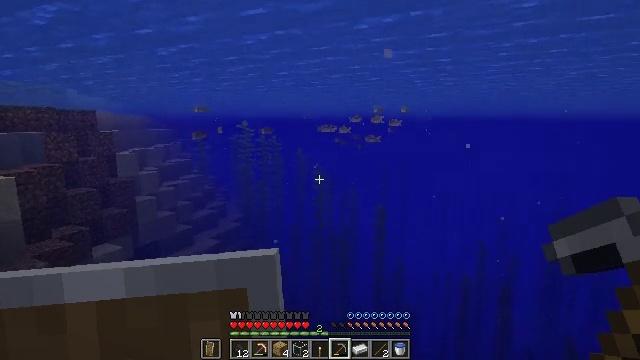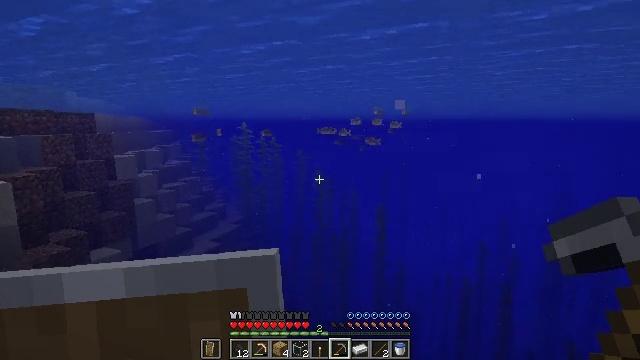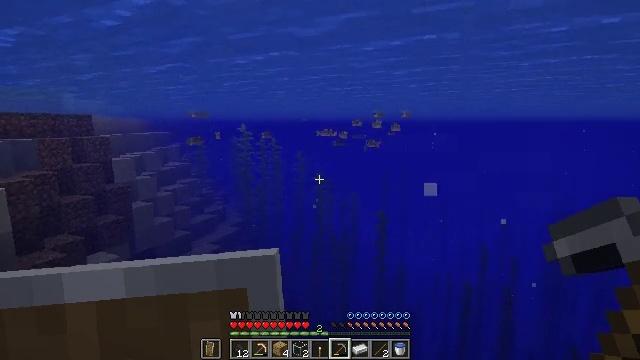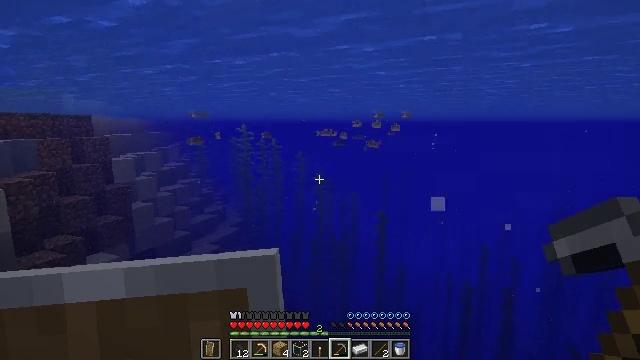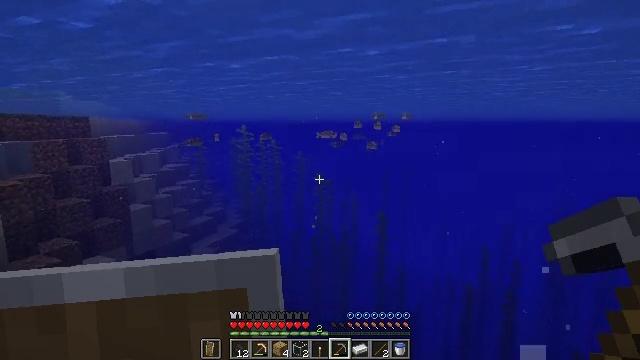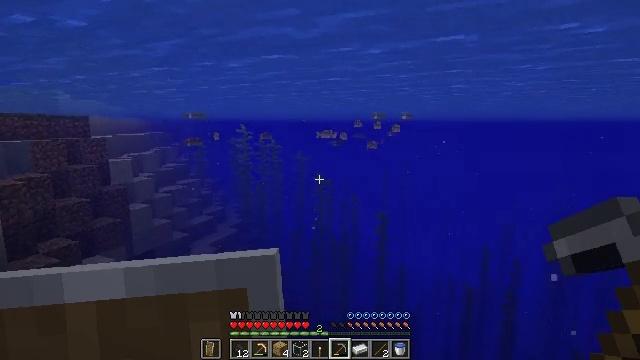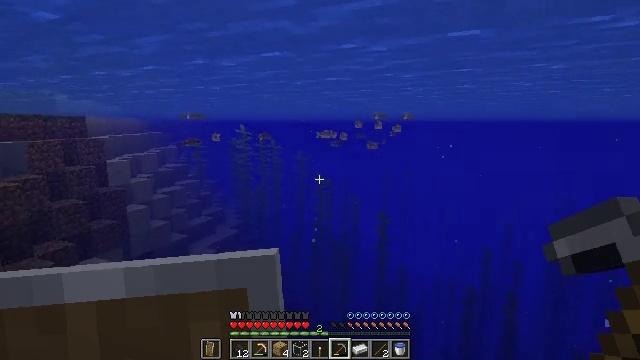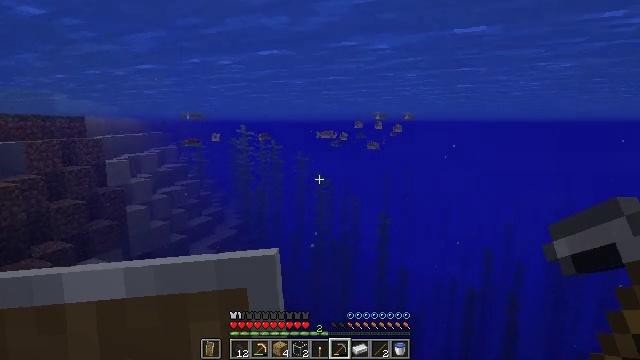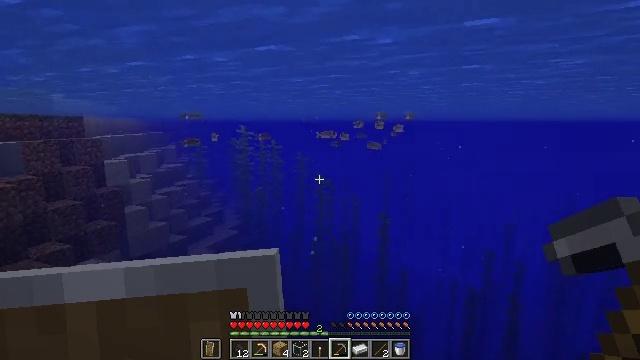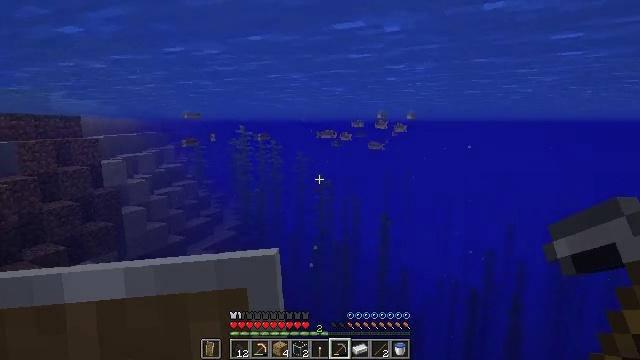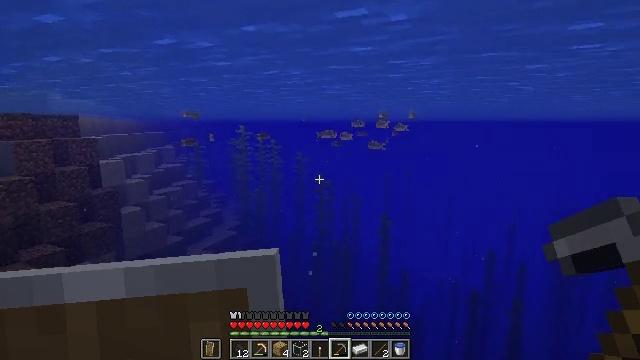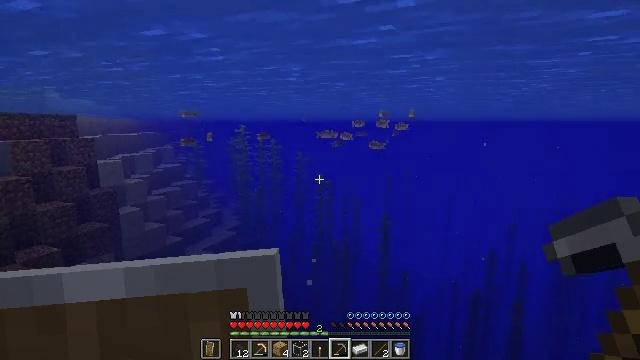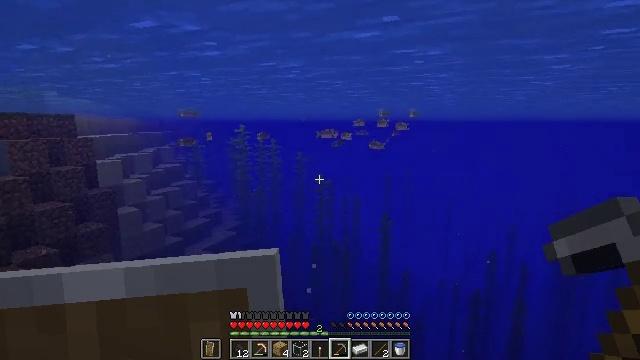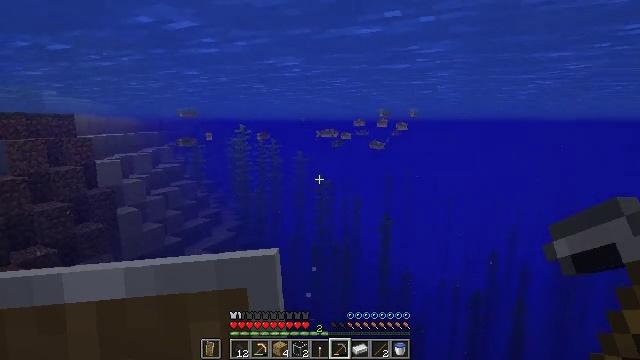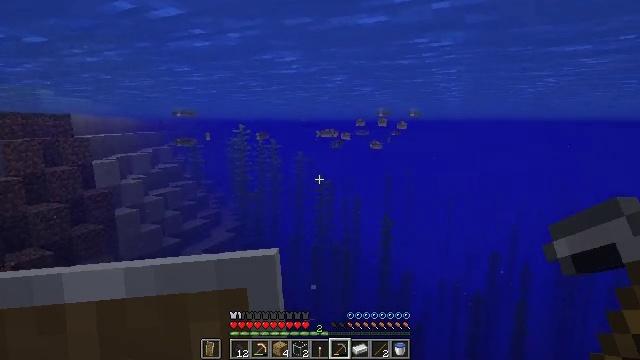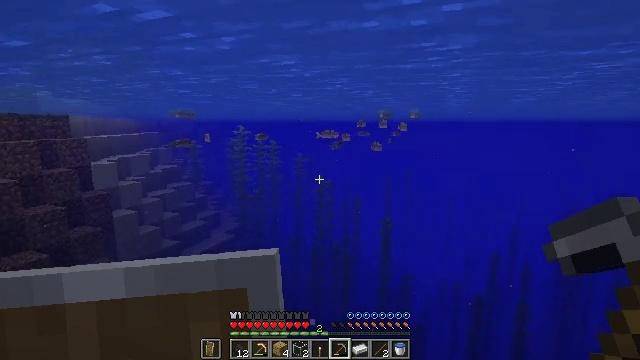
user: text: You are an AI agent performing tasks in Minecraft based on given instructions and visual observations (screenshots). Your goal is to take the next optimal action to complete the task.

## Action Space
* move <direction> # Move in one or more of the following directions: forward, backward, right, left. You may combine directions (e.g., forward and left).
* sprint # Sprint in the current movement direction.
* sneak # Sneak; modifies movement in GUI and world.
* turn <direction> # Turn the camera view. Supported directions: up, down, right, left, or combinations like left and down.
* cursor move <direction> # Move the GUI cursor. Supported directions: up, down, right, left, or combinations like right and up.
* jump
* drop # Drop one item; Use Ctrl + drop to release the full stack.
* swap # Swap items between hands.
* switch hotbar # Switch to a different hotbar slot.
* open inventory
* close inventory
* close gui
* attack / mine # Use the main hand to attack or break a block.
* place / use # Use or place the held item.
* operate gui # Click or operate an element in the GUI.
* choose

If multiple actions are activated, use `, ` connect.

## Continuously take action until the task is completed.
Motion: motion action
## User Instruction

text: Mine the kelp plant underwater.
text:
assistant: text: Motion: move forward
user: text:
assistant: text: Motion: move forward
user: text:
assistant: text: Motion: move forward
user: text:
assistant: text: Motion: move forward
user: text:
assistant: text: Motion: move forward
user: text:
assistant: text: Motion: move forward
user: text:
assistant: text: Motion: move forward
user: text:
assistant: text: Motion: move forward
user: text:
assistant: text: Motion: move forward
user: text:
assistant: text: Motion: move forward
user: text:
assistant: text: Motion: move forward
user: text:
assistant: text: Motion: move forward
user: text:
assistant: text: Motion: move forward
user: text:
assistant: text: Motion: move forward, jump
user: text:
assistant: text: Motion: move forward, jump
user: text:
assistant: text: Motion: move forward, jump
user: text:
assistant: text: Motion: move forward, jump
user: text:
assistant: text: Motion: move forward, jump
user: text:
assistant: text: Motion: move forward
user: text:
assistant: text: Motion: move forward
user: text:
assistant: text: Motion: move forward
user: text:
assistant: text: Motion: move forward
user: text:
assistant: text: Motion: move forward
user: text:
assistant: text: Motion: move forward
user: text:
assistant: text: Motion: move forward
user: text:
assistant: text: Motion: move forward
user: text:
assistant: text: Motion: move forward
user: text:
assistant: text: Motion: move forward
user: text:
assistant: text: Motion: move forward
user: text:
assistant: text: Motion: move forward